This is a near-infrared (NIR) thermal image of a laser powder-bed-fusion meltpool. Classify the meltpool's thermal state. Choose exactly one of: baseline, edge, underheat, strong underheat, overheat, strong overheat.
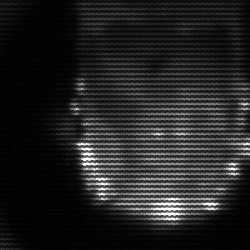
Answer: baseline